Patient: sex F, age 74
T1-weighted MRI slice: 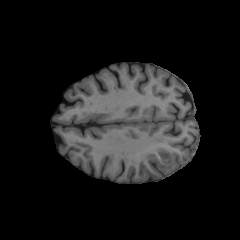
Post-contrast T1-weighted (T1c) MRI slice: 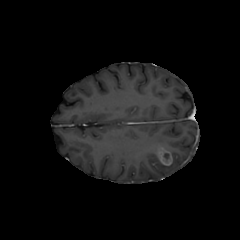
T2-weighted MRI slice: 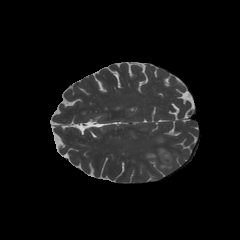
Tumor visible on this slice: yes
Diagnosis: Glioblastoma, IDH-wildtype
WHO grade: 4